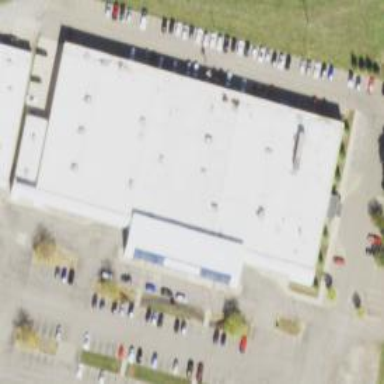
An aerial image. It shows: Fitness center building.